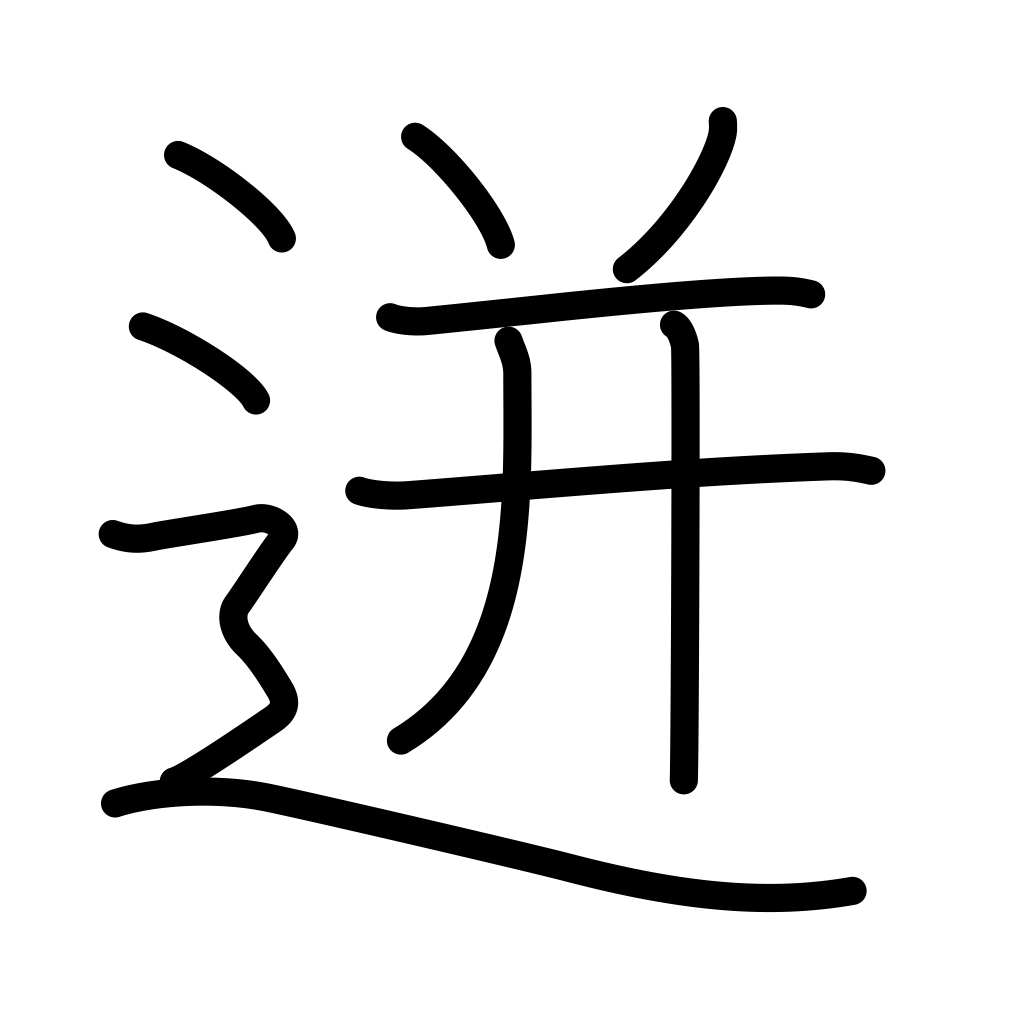
Meaning: gush out, spurt